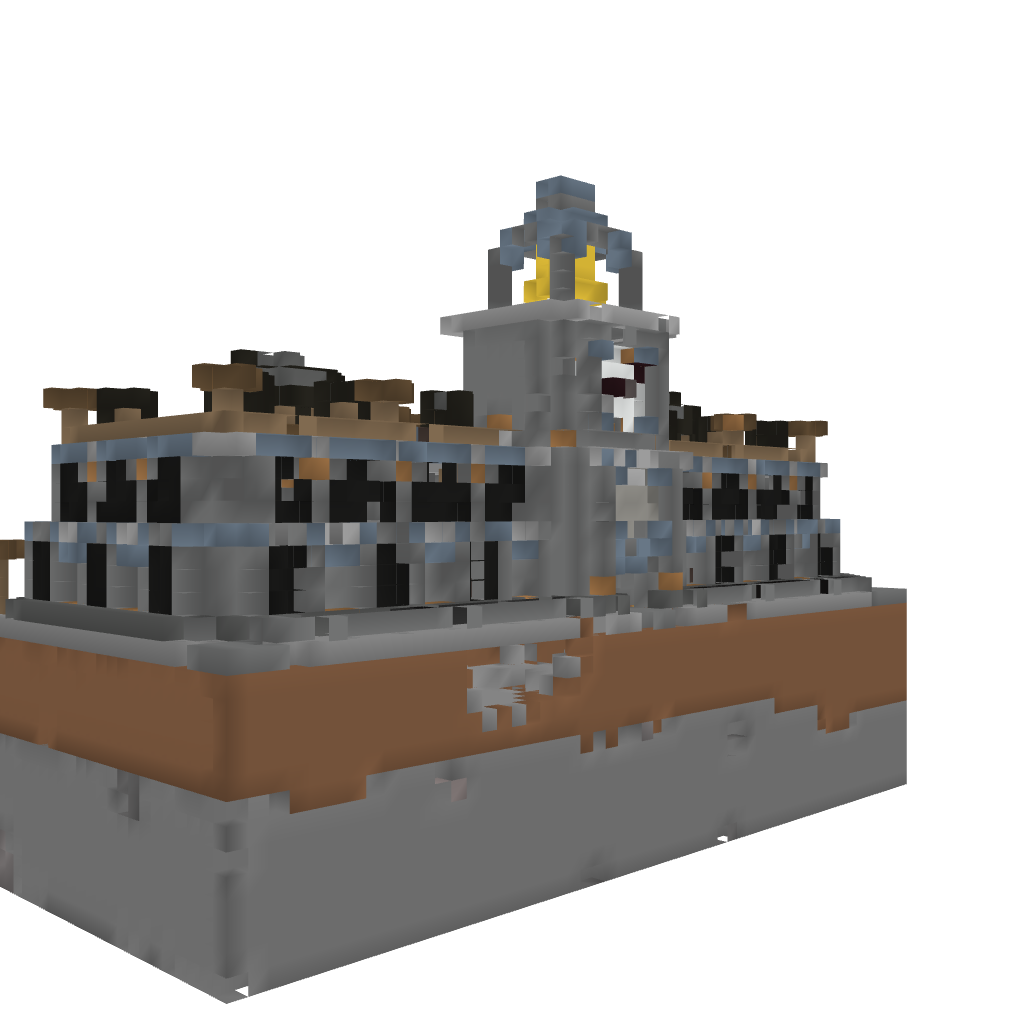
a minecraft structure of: town hall